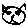
Label: cat